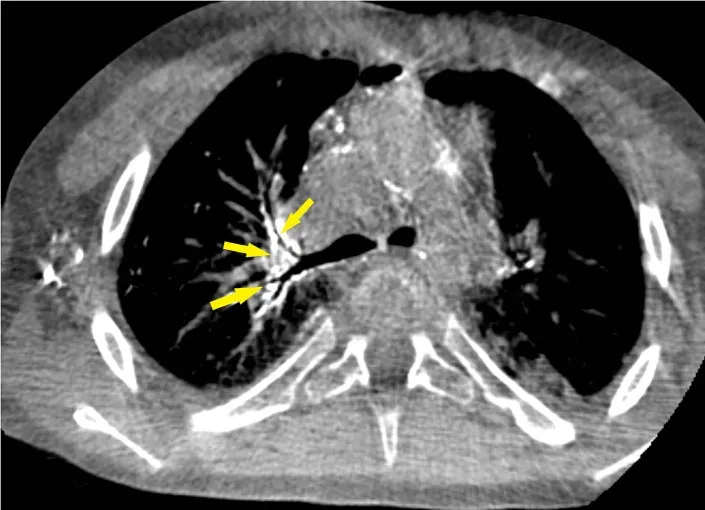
Cone-beam computed tomography image during Lipiodol-based lymphangiography shows filling of several mediastinal abnormal dilated lymph vessels, predominantly peribronchial right (yellow arrows). This is similar to the fluoroscopic image of Figure 1.
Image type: radiology (ct)